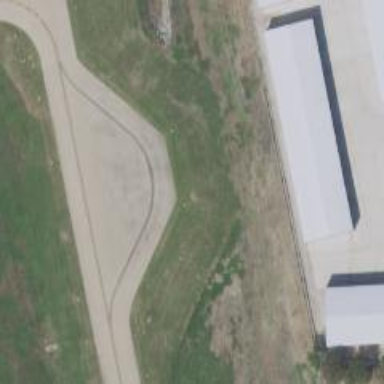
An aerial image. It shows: Image of taxiway at airport.